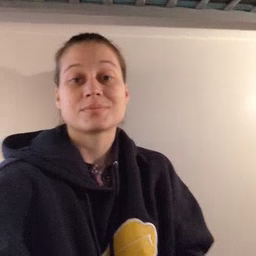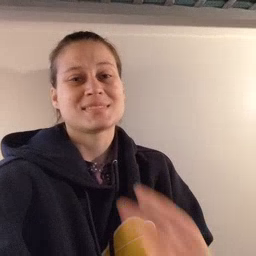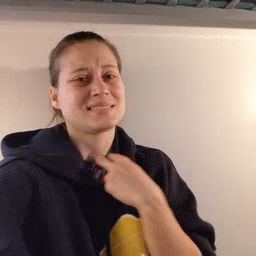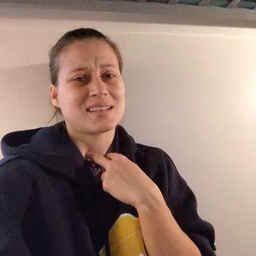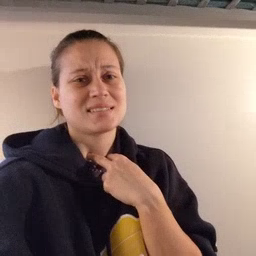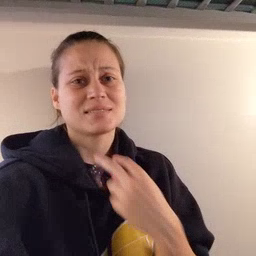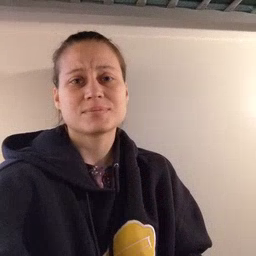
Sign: stuck